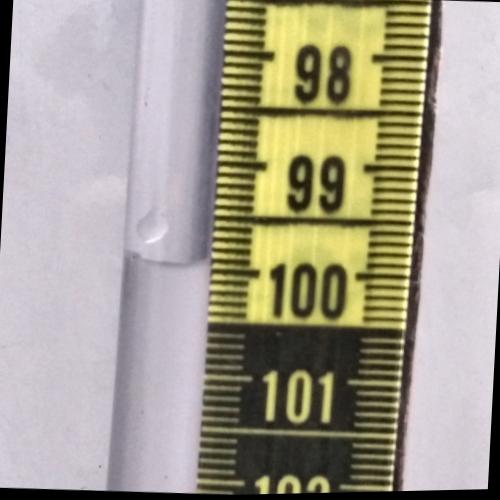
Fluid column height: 99.9 cm